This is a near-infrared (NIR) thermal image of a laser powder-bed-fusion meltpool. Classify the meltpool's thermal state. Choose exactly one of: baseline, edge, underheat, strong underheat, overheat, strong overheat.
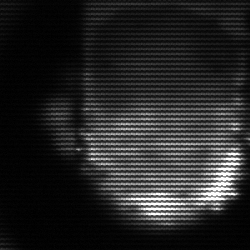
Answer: baseline